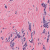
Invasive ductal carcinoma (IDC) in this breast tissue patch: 1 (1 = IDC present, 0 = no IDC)